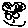
Label: fish